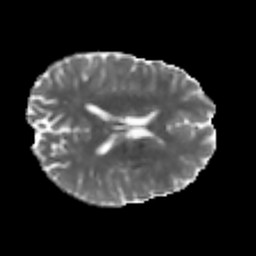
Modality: MD
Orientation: axial
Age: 31
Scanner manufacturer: philips
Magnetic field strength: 3 T
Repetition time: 7.766 s
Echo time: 0.1224 s